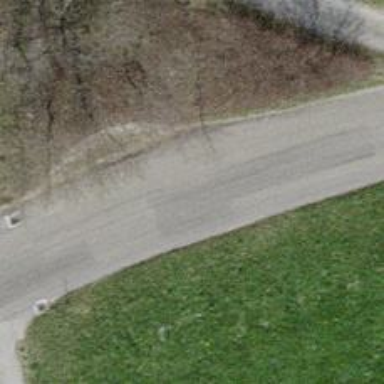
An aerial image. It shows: Unclassified road with asphalt surface. It has sidewalks on both sides.